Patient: sex M, age 80
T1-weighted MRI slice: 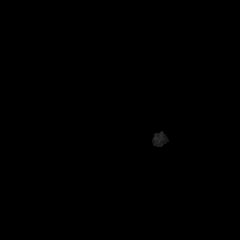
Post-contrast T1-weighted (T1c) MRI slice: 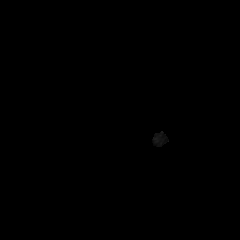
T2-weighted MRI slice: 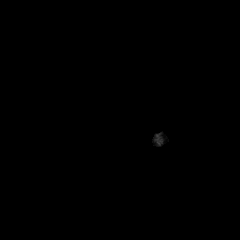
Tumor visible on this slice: no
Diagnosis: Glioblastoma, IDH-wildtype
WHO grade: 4